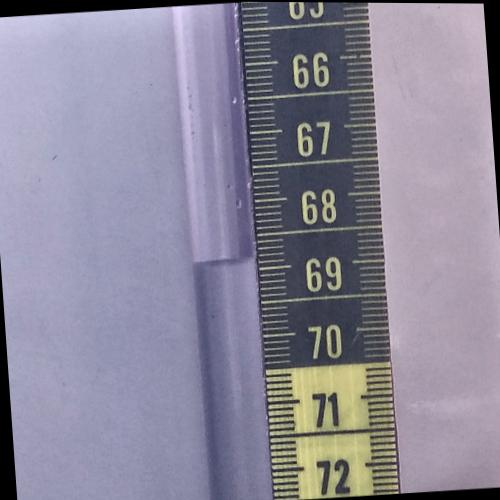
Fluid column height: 68.8 cm